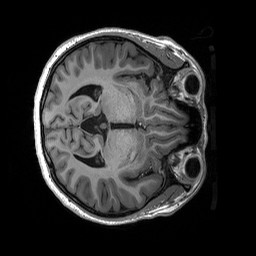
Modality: T1w
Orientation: axial
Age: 23
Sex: female
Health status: healthy
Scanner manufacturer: siemens
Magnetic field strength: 3 T
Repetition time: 2.53 s
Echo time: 0.00227 s